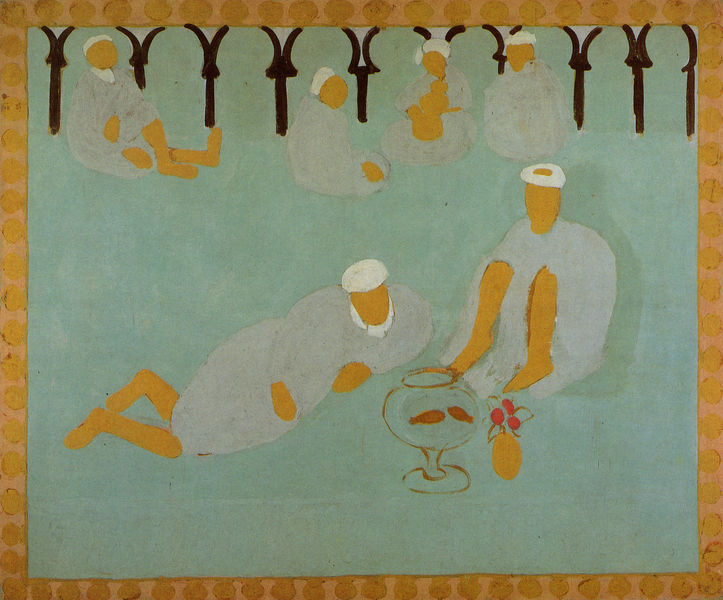
Titel: Café marocain
Künstler: Henri Matisse
Standort: Sankt Petersburg
Institution: Musée de l'Ermitage
Schlagwörter: blau, gelb, grün, ocker, sitzen, männer, orange, schwarz, weiss, beige, haube, mützen, rahmen, gitter, sitzend, frucht, garten, ruhe, liegen, pause, rast, tee, liegend, bögen, bad, orient, orientalisch, arkaden, aquarium, arabisch, turban, islam, fische, turbane, goldfische, wasserpfeife, bazar, goldfisch, erdbeerbowle